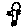
Label: bird